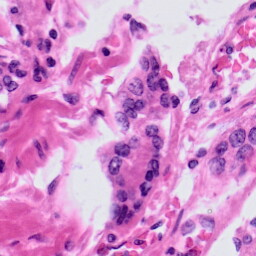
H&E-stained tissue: Prostate